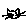
Label: cat